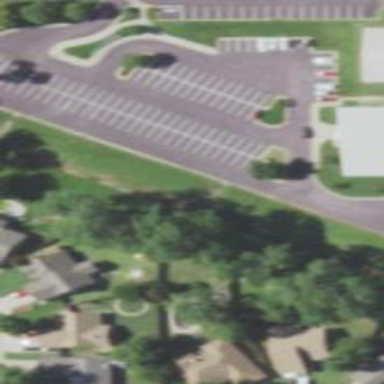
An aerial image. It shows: Parking area with surface.